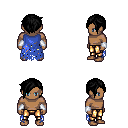
a pixel art fantasy rpg character, male body template, human, dark skin, blue tattered cape, gold greaves, black pixie cut hairstyle, white cloth bracers, four views (front, back, left, right), 2x2 character sprite sheet, small pixel art, hard edges, no anti-aliasing